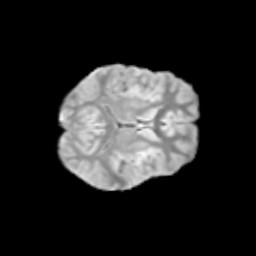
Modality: T2w
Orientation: axial
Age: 12
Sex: male
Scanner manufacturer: siemens
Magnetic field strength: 3 T
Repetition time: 3.8 s
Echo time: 0.07 s